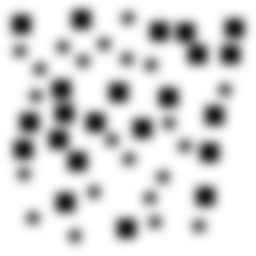
Squares: 22
Triangles: 0
Stars: 22
Total shapes: 44